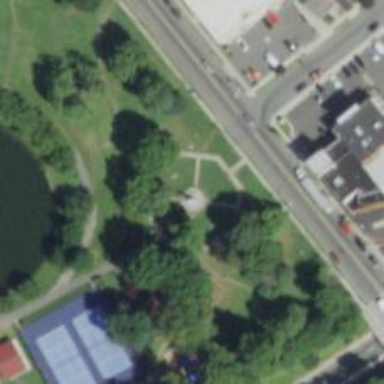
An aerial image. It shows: Memorial site with historic significance.